Question: I now use apriori algorithm to do a data mining project,and I get result such as:item1 <=> iteam2, item2 <=> item3.......
I want use graph mining to generate a graph containing many nodes and illustrating relation between these node like this:
I heard some data ming software--weka,rapidminer;I also heard some graph library--igraph,networkx;I also heard--tableau.But I'm still confused,could someone give me a illustration about detailed procedure?
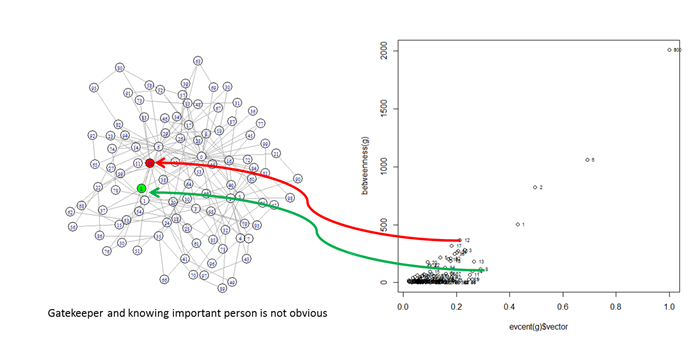
Answer: I recommend using Prefuse tool kit for your problem. Take a look here <URL> . This contains an example of the graph that you need.
Loosely speaking, Prefuse also has a browser version called D3.js . If you want to display your graph in browser then use D3.js
I have used Prefuse as well as D3.js when I needed a desktop graph and a graph in the browser.